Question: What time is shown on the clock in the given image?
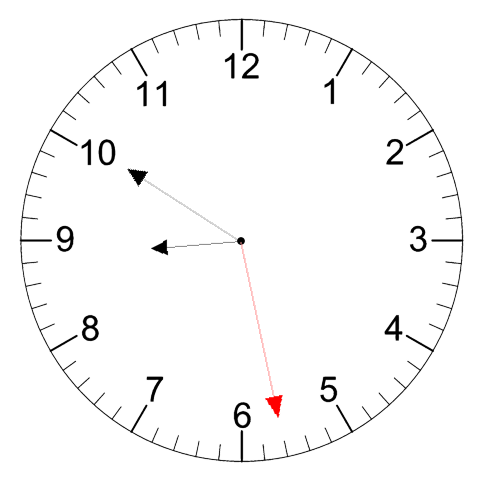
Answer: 08:50:28